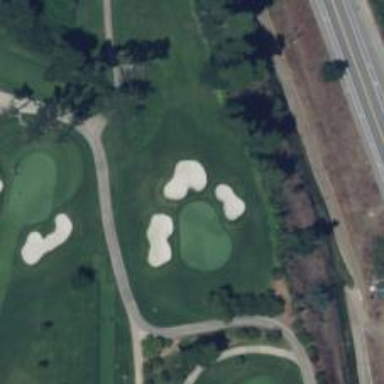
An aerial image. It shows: Golf hole.